Interaction volume radius: 5 \u00c5
Interaction volume height: 15 \u00c5
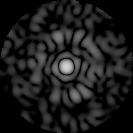
Disorder parameter: 0.8428